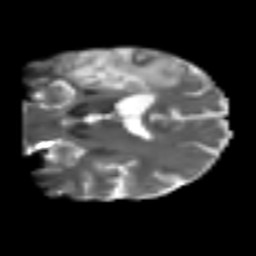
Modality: T2w
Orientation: coronal
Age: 58
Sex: male
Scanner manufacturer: siemens
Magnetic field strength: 3 T
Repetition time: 4.987 s
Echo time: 0.0792 s